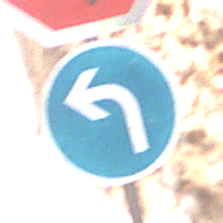
Verkehrszeichen: VorgeschriebeneFahrtrichtungLinks
Zusatzzeichen oben: Stop
Umgebung: Outdoor, Urban
Tageszeit: Midday
Wetter: PartlyCloudy
Licht: Natural
Jahreszeit: NotSpecified
Kontrast: MediumContrast